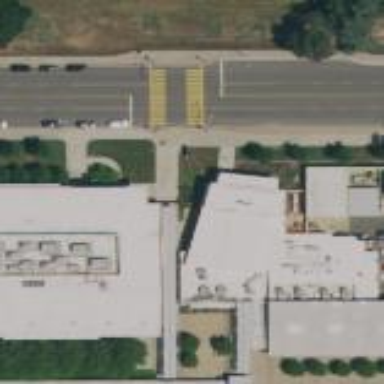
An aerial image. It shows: School building.